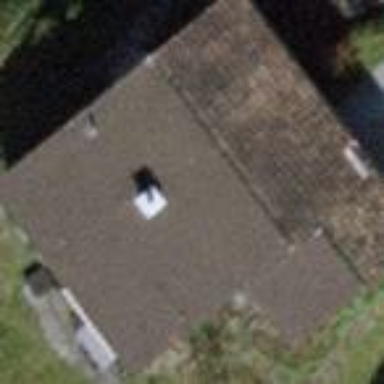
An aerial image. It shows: Building with pitched roof.